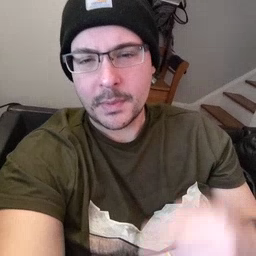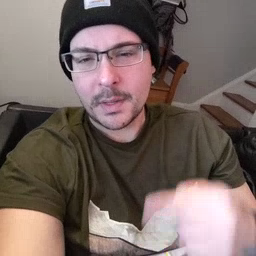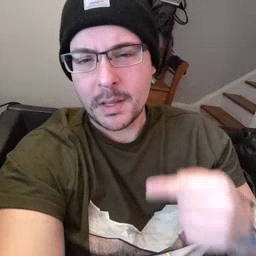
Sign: owie